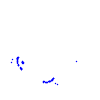
Particle: electron